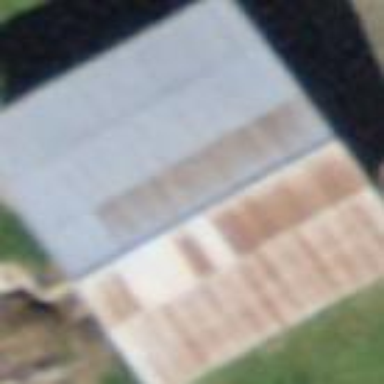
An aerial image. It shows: Barn.